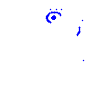
Particle: electron